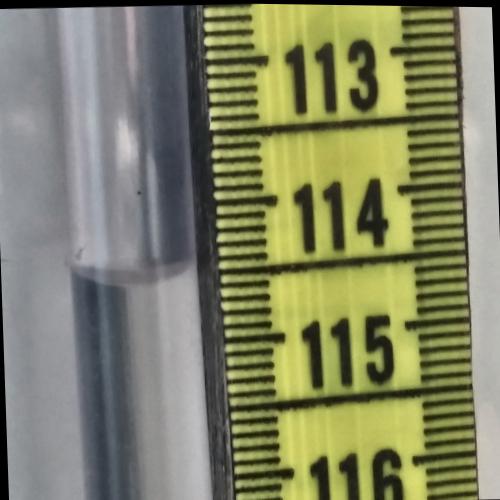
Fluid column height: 114.5 cm